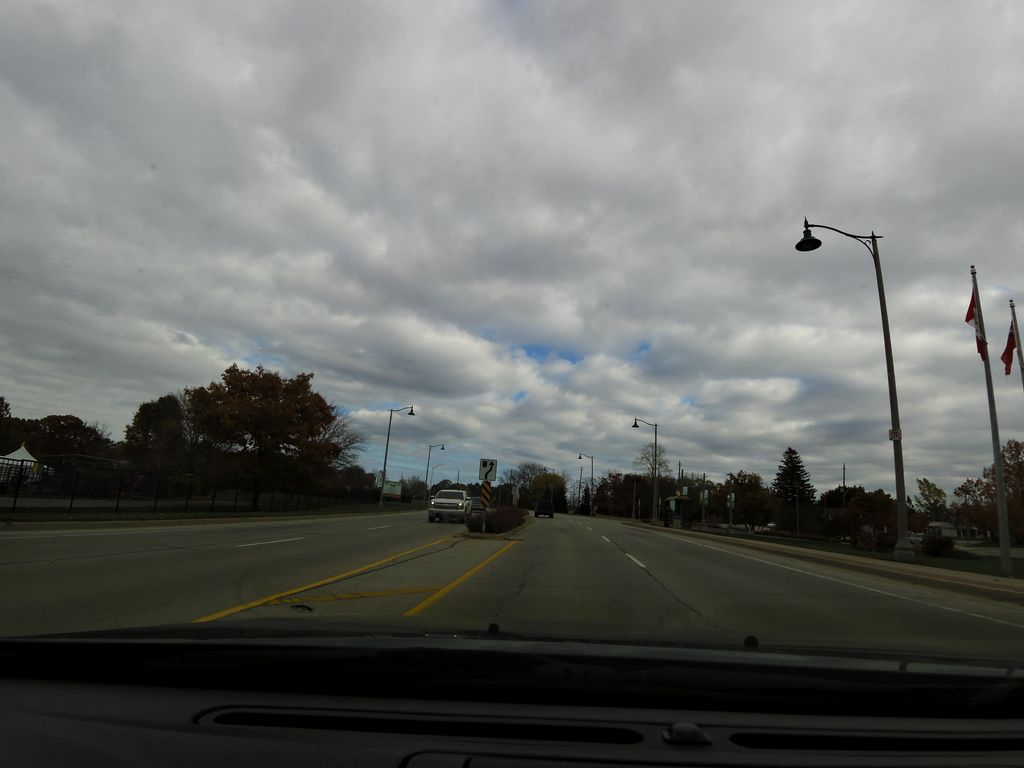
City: hamilton